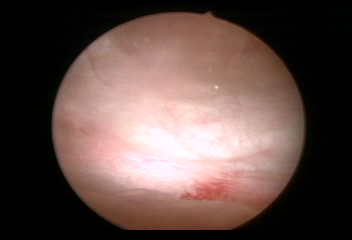
Modality: WLC
Class: Anatomical landmarks
Subclass: UreteralOrifice
Bladder cancer association: No
Annotated structures: Right ureteral orifice